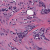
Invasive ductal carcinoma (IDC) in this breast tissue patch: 1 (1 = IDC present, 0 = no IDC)